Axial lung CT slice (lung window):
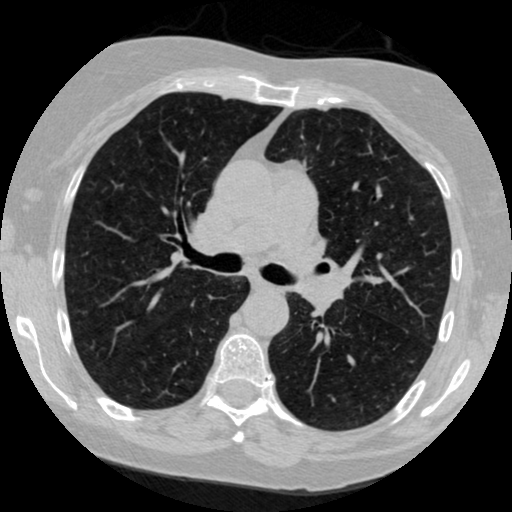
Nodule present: no